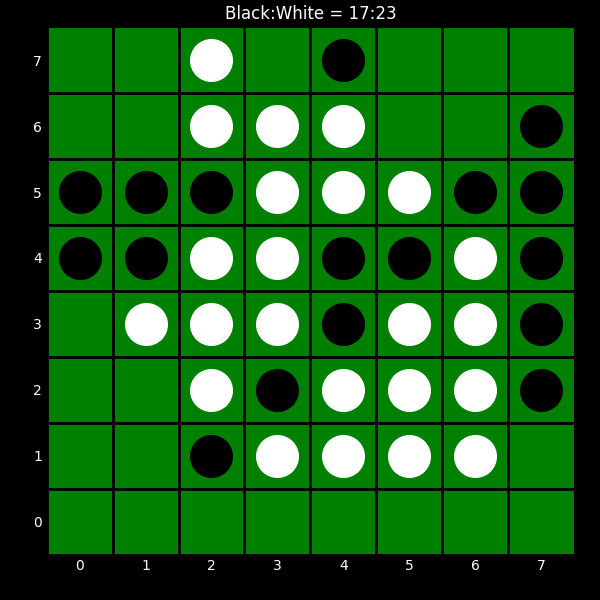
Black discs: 17
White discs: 23